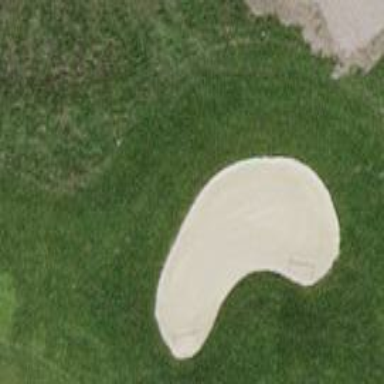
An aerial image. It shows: Golf bunker filled with natural sand.